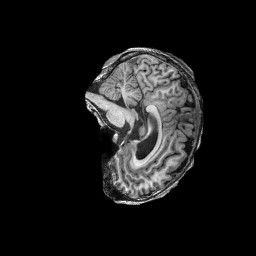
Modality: T1w
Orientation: sagittal
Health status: ill
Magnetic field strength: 3 T